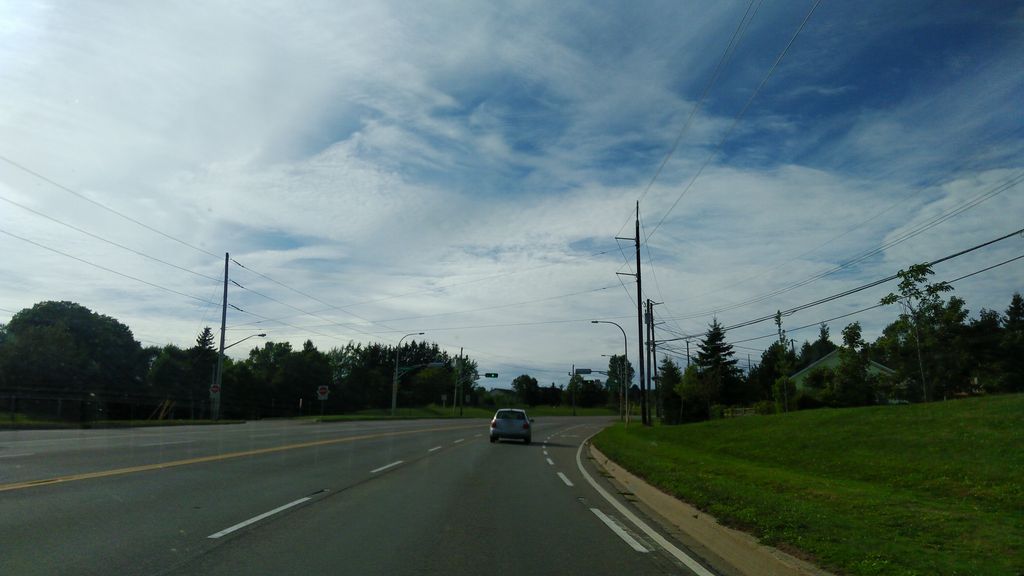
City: charlottetown